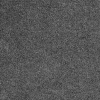
Atmospheric dust classification: dusty